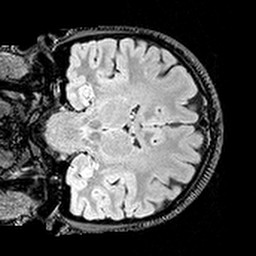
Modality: T2w
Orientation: coronal
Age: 25
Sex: female
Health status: healthy
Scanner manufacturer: siemens
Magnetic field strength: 3 T
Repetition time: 5 s
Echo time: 0.396 s